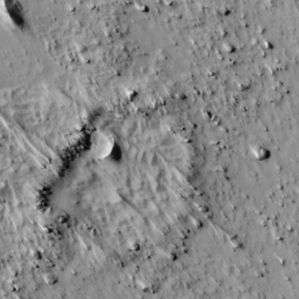
Label: non_frost